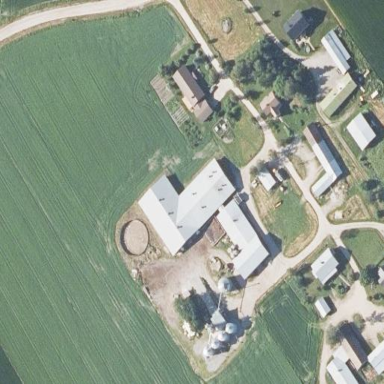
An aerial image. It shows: Farm auxiliary building.